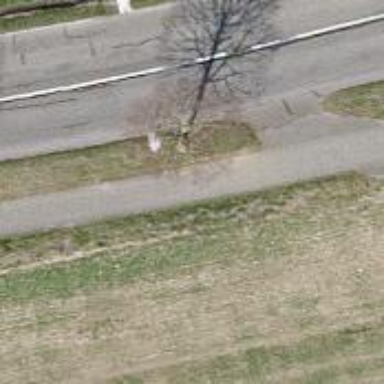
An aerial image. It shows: Asphalt path suitable for cycling and walking.